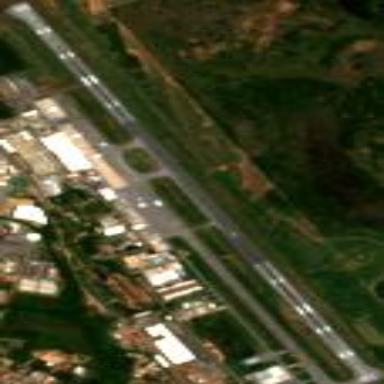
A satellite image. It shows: Area designated as runway within airport.